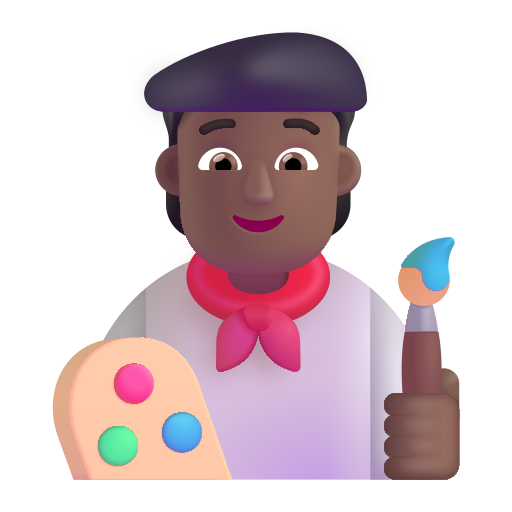
artist color  dark